Interaction volume radius: 5 \u00c5
Interaction volume height: 10 \u00c5
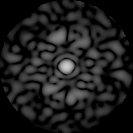
Disorder parameter: 0.7956